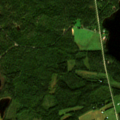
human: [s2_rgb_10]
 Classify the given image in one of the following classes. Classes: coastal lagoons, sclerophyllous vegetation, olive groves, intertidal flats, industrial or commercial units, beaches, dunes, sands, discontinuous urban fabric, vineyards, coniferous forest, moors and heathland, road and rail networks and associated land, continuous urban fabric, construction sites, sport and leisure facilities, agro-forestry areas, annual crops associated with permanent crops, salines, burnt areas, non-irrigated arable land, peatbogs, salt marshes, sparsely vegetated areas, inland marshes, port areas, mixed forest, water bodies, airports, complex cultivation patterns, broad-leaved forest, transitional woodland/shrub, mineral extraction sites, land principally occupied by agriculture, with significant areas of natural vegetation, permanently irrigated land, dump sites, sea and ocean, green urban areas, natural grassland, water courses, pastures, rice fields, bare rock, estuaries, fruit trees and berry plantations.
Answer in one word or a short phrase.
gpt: land principally occupied by agriculture, with significant areas of natural vegetation, coniferous forest, mixed forest, transitional woodland/shrub, water bodies